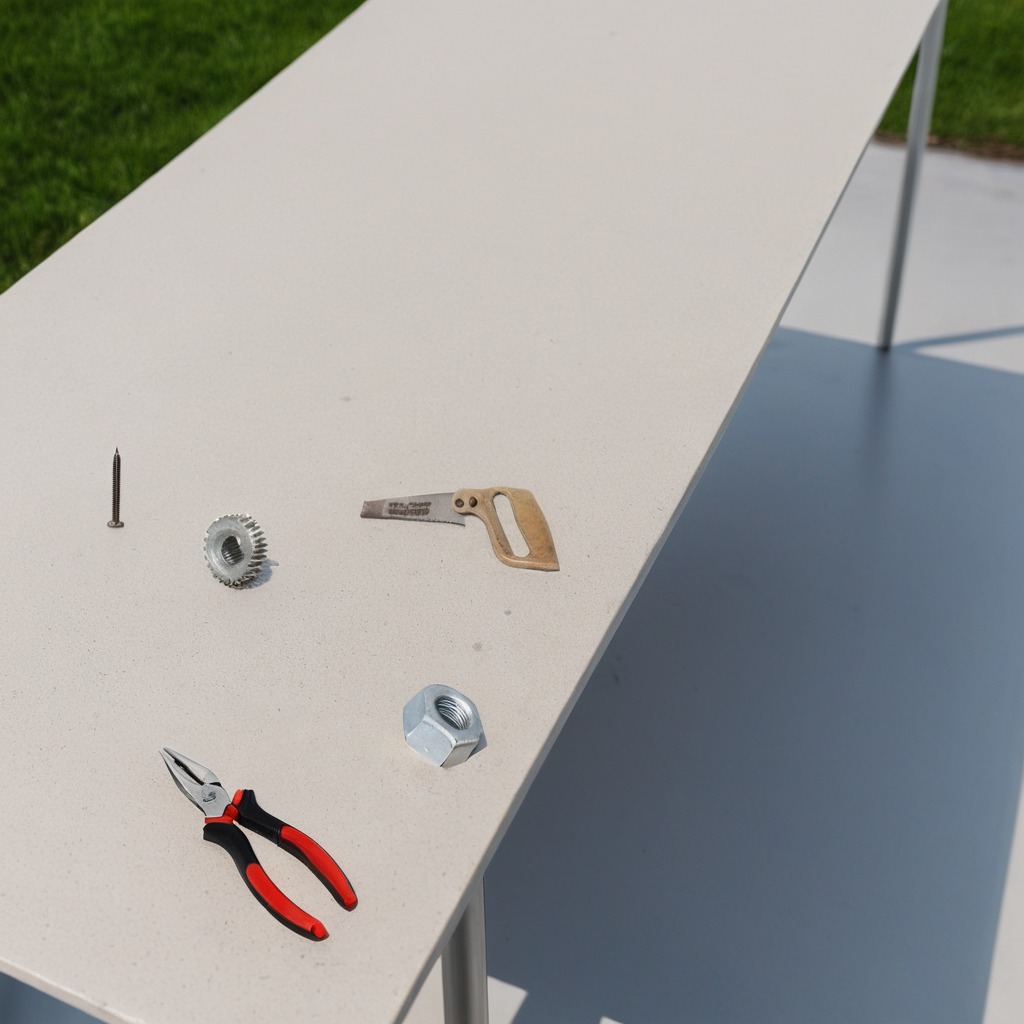
A steel gear with teeth, an iron nail, a pair of pliers, a handheld metal saw, and a metal nut are lying on the table.